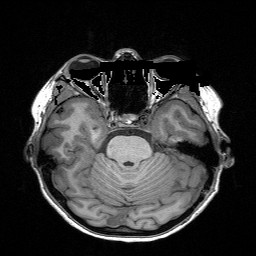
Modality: T1w
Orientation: coronal